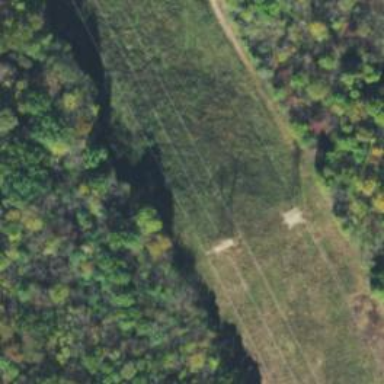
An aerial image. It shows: Lattice structure tower used for power distribution.